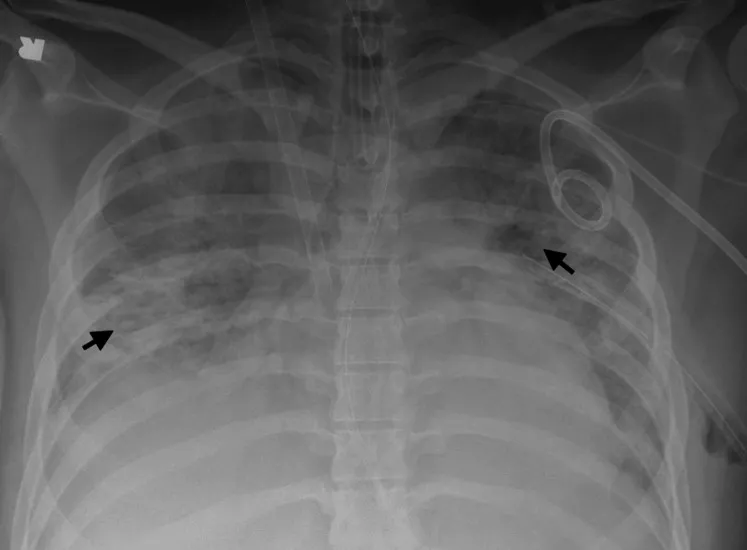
Case 1 chest X-ray. Arrows showing bilateral pulmonary infiltrates.
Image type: radiology (x_ray)